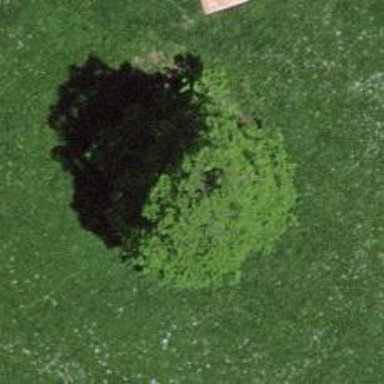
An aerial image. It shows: Shrub in its natural environment.